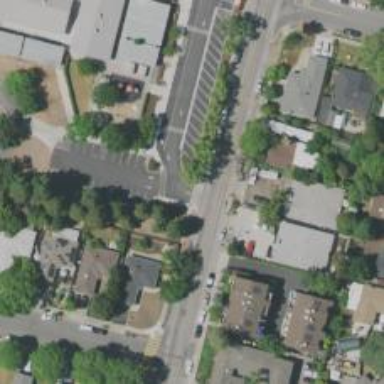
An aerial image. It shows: Unmarked crossing on the road.